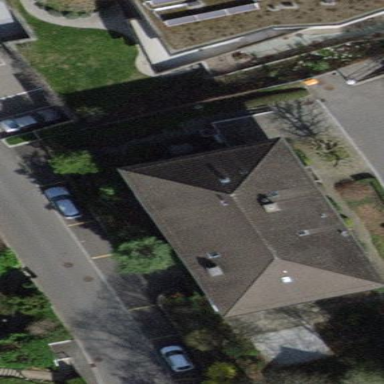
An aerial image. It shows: Building with apartments and flat roof.